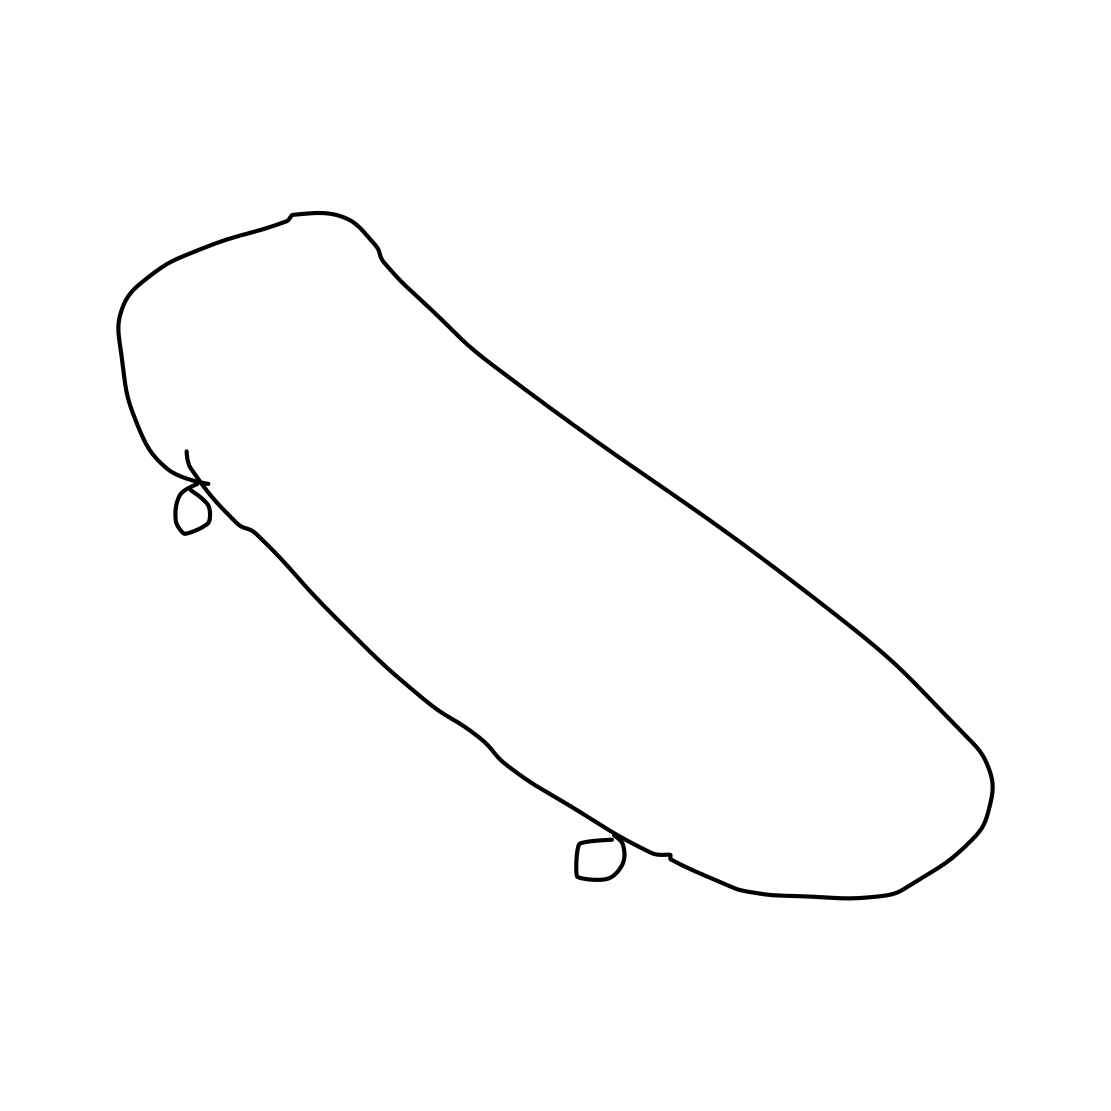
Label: skateboard